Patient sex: F
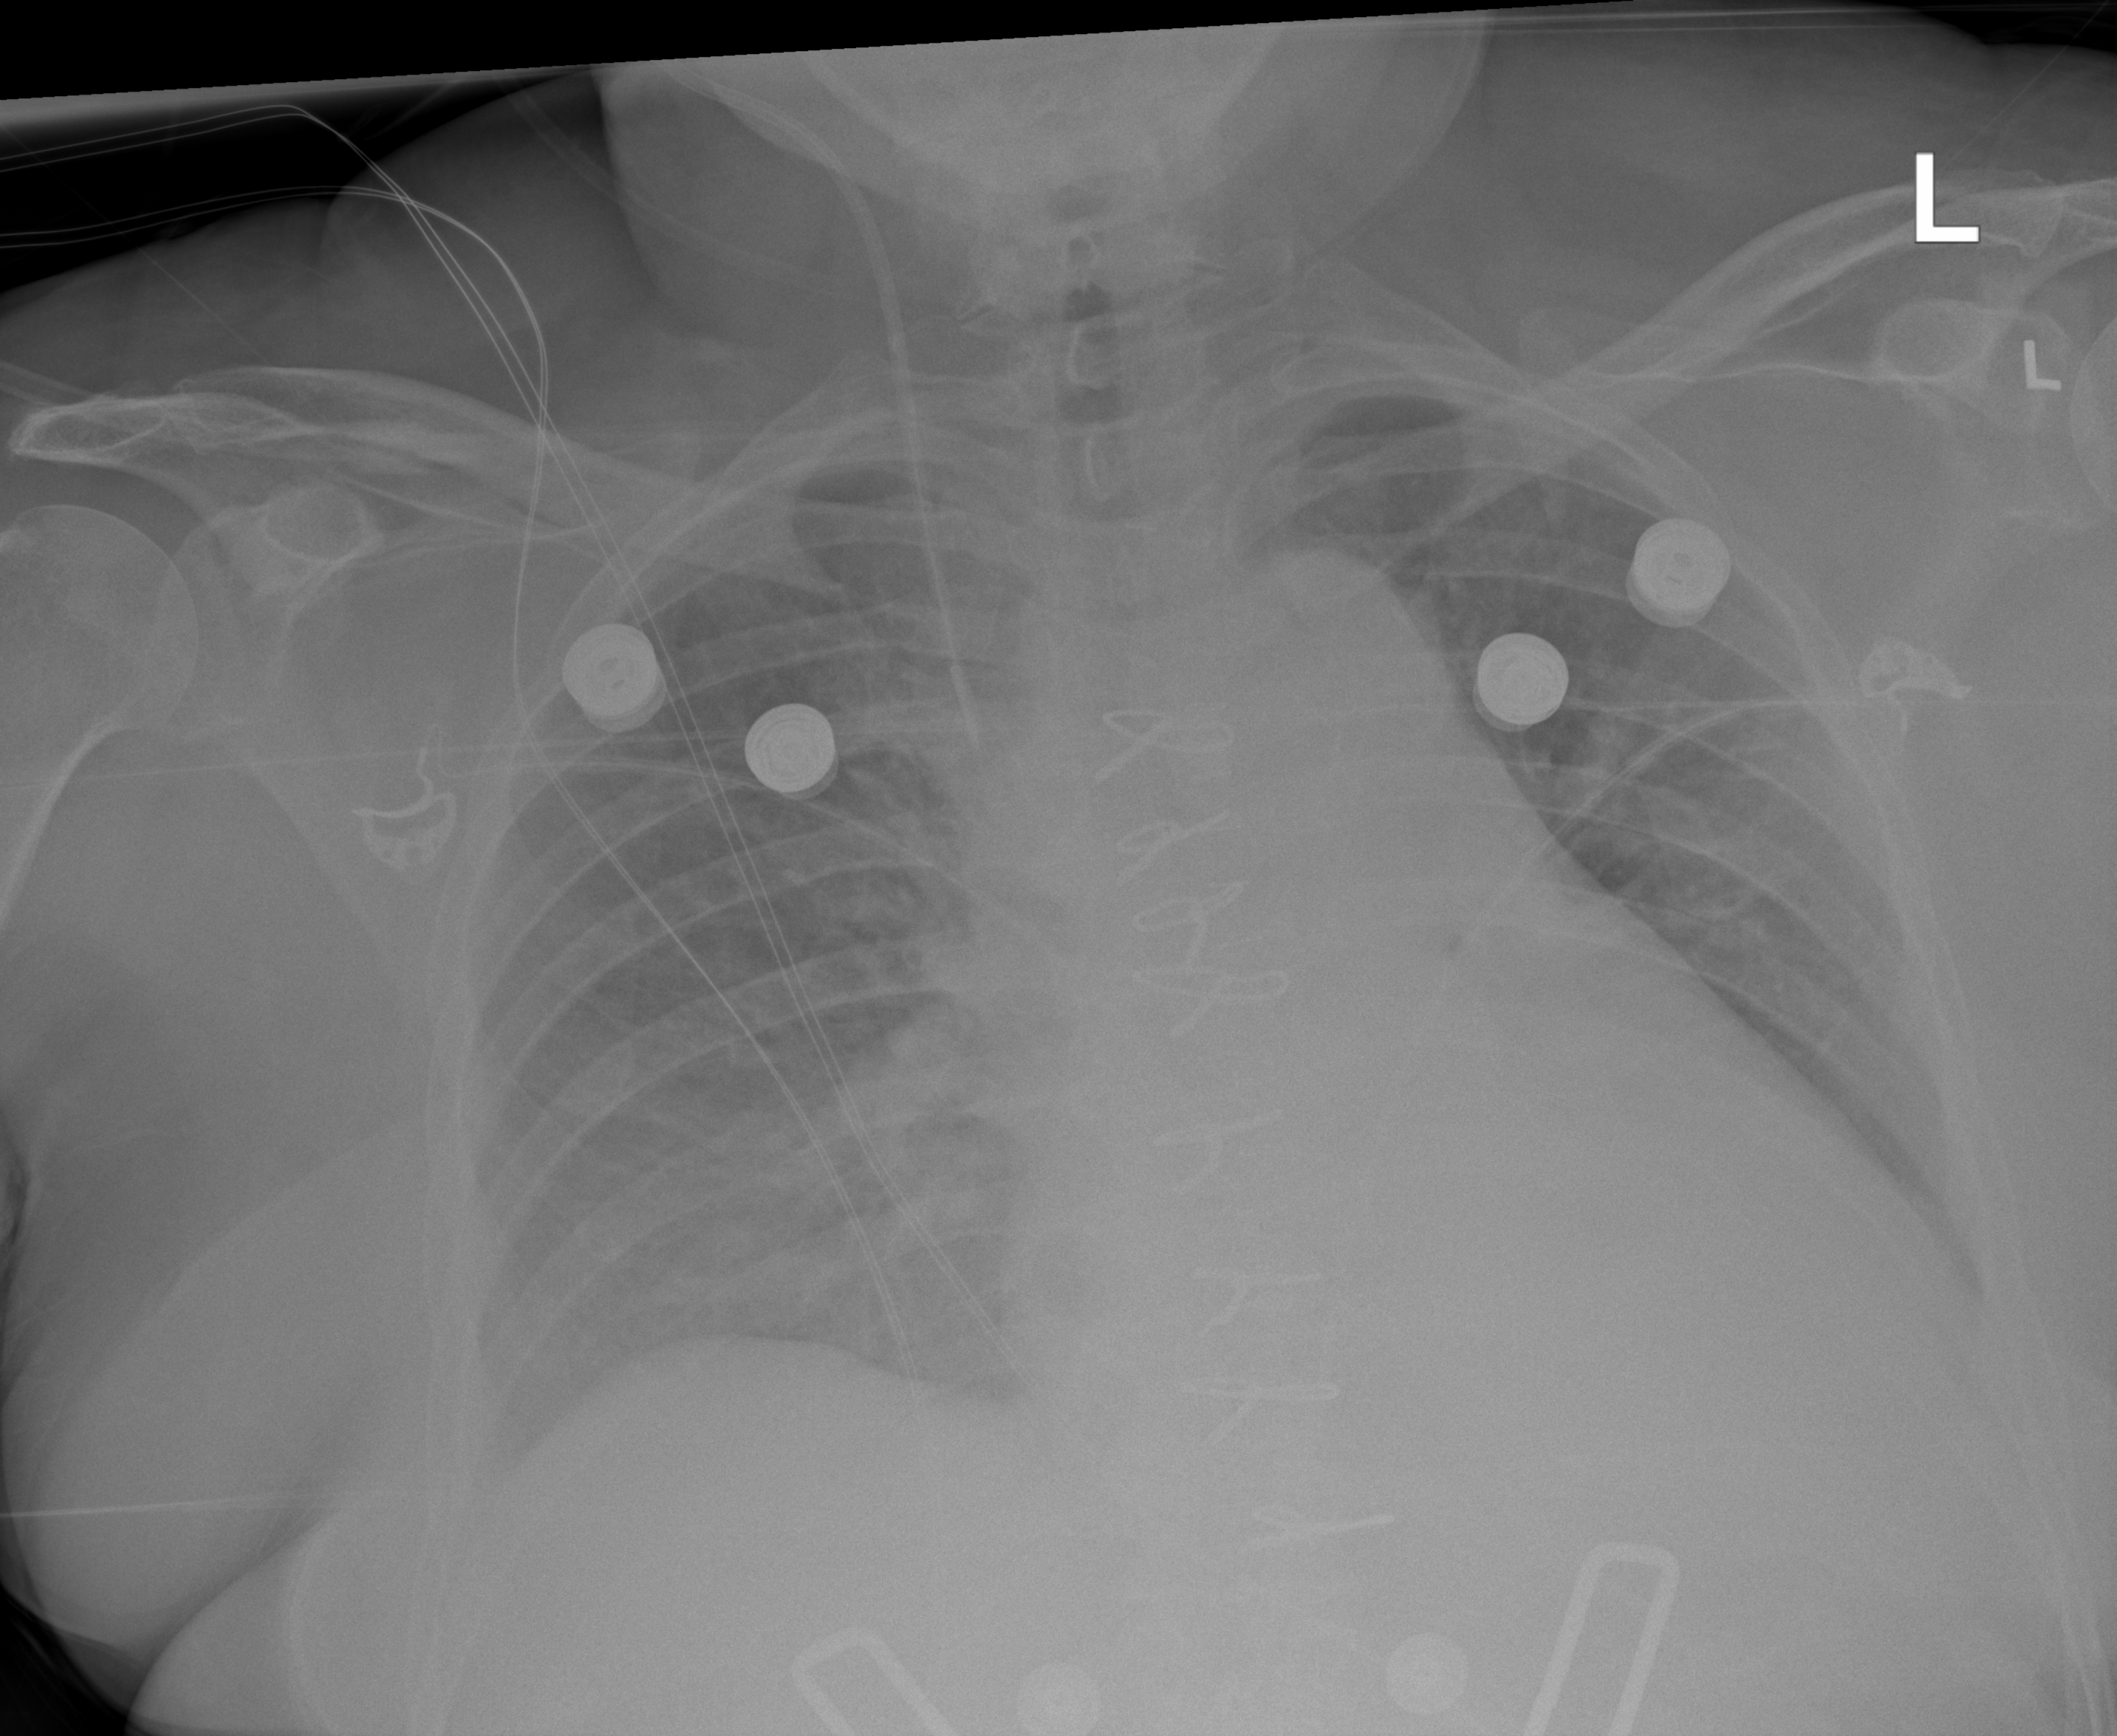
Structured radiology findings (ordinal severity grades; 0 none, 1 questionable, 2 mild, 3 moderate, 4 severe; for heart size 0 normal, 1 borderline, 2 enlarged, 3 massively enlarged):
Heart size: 2
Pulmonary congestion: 2
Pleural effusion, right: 2
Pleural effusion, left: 2
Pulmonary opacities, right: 2
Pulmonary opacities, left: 0
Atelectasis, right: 2
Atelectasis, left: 0